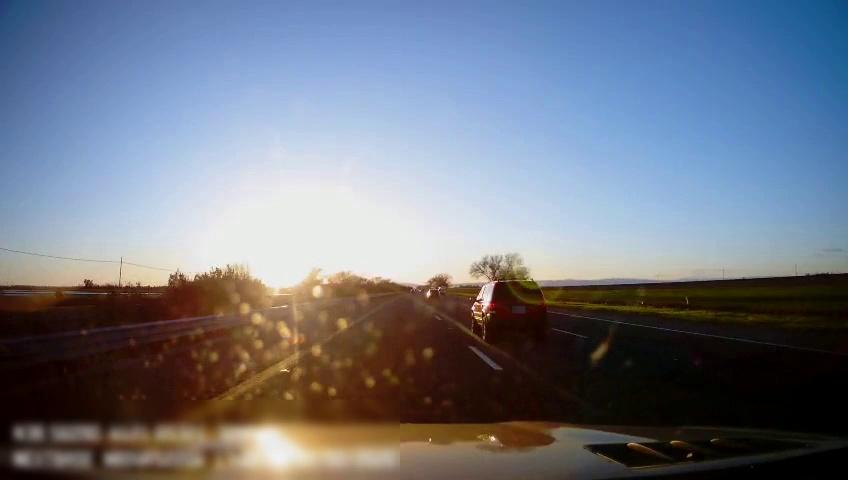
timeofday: Day
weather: Sunny
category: Drivable Space
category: Vehicles | Car
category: Vehicles | Car
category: Lanes | Alternate Lane
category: Lanes | Current Lane
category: Lanes | Current Lane
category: Lanes | Alternate Lane